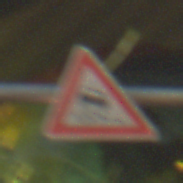
Verkehrszeichen: SchleuderOderRutschgefahr
Umgebung: Outdoor, Suburban
Tageszeit: SunriseSunset
Wetter: Clear
Licht: Natural
Jahreszeit: NotSpecified
Kontrast: HighContrast